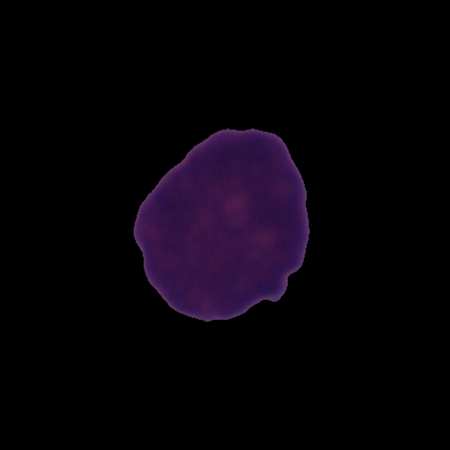
Label: cancer